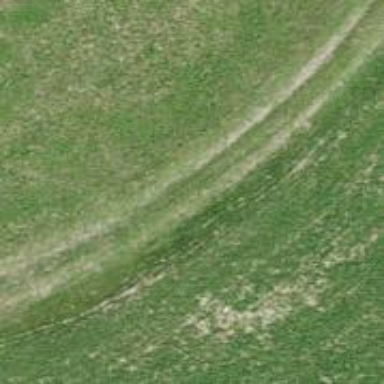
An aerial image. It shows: Grassy track with grade5 tracktype.